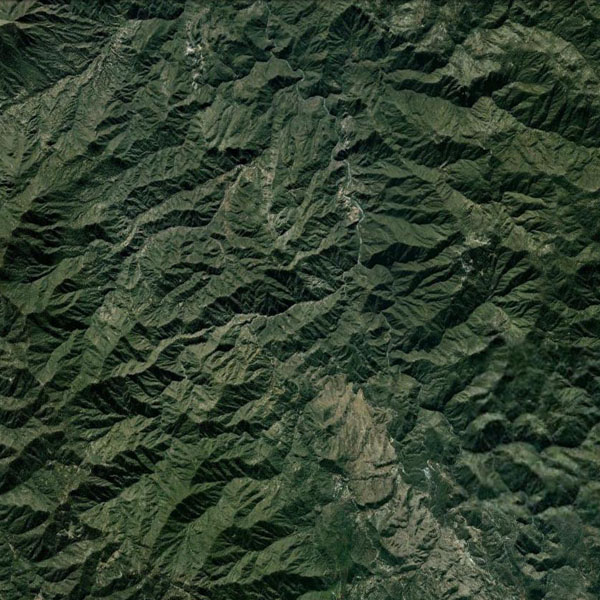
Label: Mountain